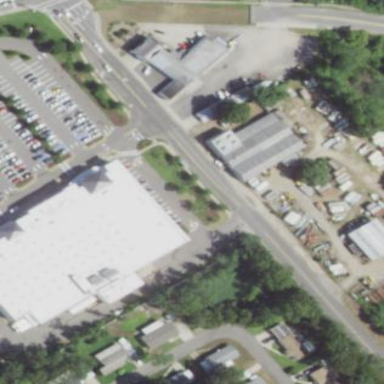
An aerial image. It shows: Supermarket located in building.